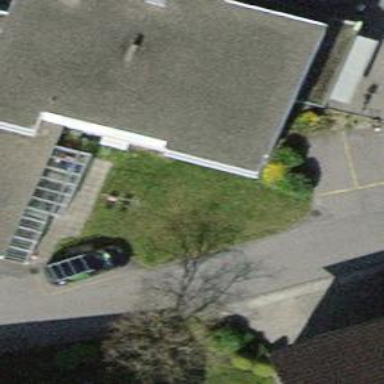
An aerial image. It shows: Café.